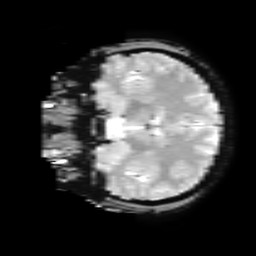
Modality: T2starw
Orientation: coronal
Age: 28
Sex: female
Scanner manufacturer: ge
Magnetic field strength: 3 T
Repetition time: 0.65 s
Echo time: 0.02 s